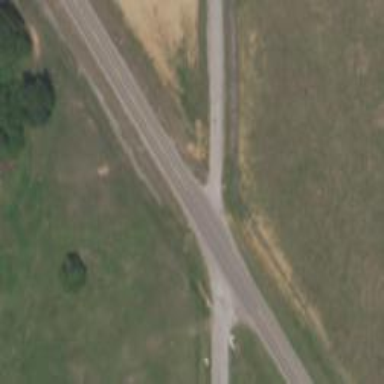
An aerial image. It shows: Road with stop sign.